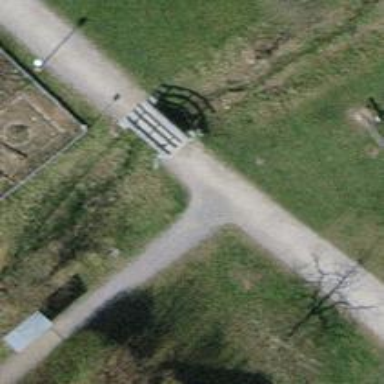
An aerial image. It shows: Track passing over compacted bridge with grade 2 tracktype.